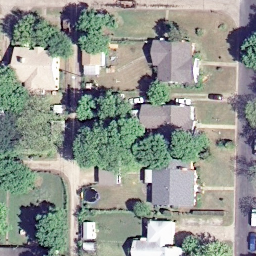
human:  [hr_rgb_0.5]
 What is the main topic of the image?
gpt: medium residential